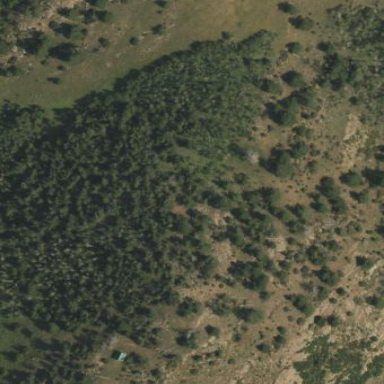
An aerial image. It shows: Woodland area filled with evergreen needle-leaved trees.